Question: Here is the code I am using for the output in the end
'''
public static String processMessage(String input)
{
String[] token = input.split(" ");
if (token[0] == "add")
return "yeah its a match";
else
return "not a match";
}
'''
Here is the image of my test

Does anyone know what could be wrong?
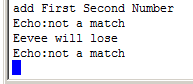
Answer: 'if (token[0] == "add")'
A String is an object, not a primitive data type. For that reason you should be using the object comparison method '.equals()'
e.g. 'if token[0].equals("add")'
Also, if this is user input then consider '.equalsIgnoreCase()'